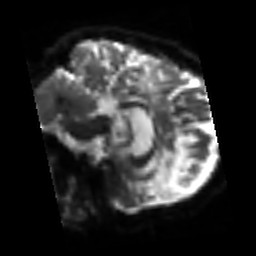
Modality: sbref
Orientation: sagittal
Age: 62
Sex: female
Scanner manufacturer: siemens
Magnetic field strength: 3 T
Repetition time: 3.2 s
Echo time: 0.081 s